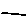
Label: line